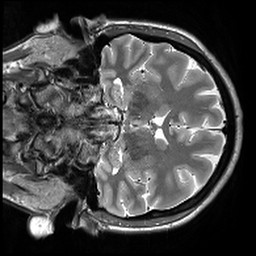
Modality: T2w
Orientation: coronal
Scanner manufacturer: siemens
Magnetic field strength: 3 T
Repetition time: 9.86 s
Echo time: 0.05 s